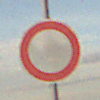
Verkehrszeichen: VerbotFahrzeugeAllerArt
Umgebung: Outdoor, Nature
Tageszeit: SunriseSunset
Wetter: PartlyCloudy
Licht: Natural
Jahreszeit: NotSpecified
Kontrast: LowContrast